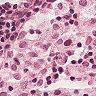
Metastatic tissue present: no